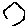
Label: hexagon